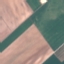
Label: AnnualCrop